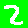
Digit: 2